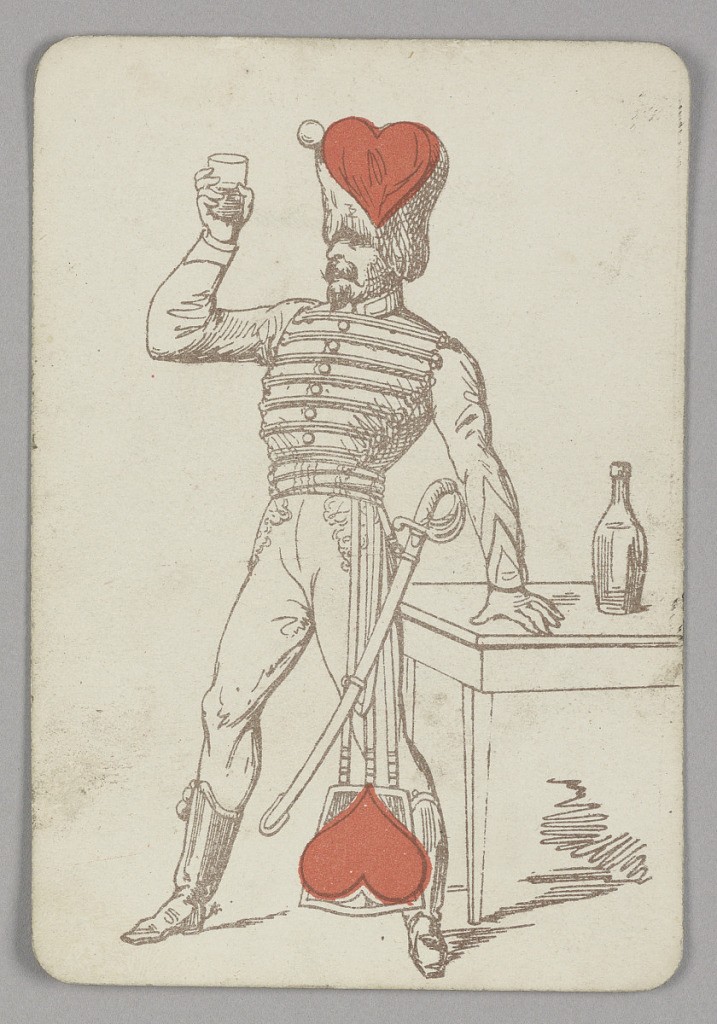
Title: Two of Hearts
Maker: E. Le Tellier, French, active late 19th century
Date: late 19th century
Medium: Lithograph on paper
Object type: Playing card
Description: Two of Hearts playing card from a pack of transformation playing cards. Male figure depicted in outline, wearing the costume of a soldier with a sword at his left hip, raises a glass with liquid in his right hand. His left hand rests on a table shown at right, upon which is placed a bottle. Two symmetrical red hearts appear at center top and bottom.